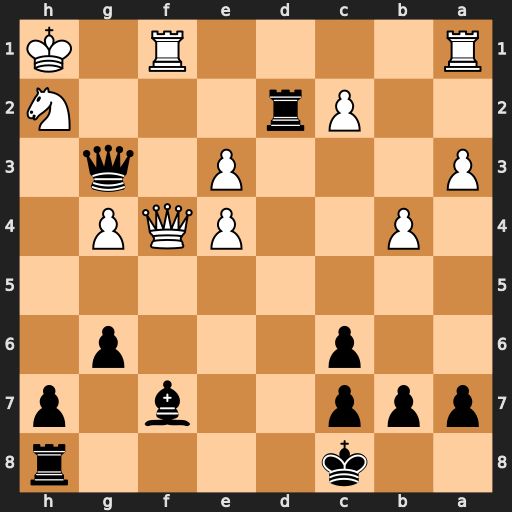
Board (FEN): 2k4r/ppp2b1p/2p3p1/8/1P2PQP1/P3P1q1/2Pr3N/R4R1K
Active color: b
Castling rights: -
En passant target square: -
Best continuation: Rxh2#